Question: bundle.js (2.4 Mb) loading take 40 sec - 1.5 min:
This is my 'webpack.config.js' :
'''
const webpack = require('webpack');
const config = {
entry: {
"App":__dirname + '/js/App.jsx'
},
output: {
path: __dirname + '/dist',
filename: 'bundle.js',
},
resolve: {
extensions: ['.js', '.jsx', '.css']
},
module: {
rules: [
{
test: /\.jsx?/,
exclude: /node_modules/,
use: 'babel-loader',
loader: 'babel-loader?cashezdirectory'
},
// { test: /\.css$/, loader: 'style-loader!css-loader' }
]
},
externals: {
react: 'React',
jquery: 'jQuery'}
};
module.exports = config;
'''
Is the any way to make loading faster?
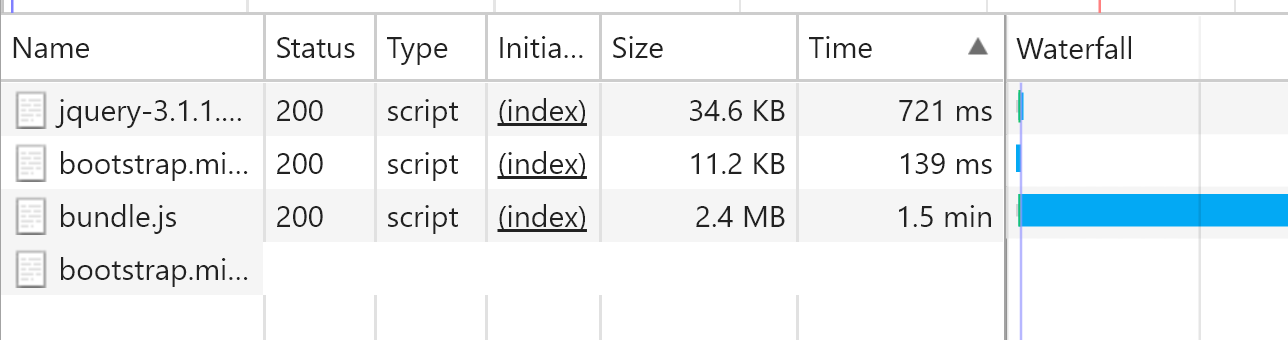
Answer: The configuration that you are using for webpack seems to be a development version. Try using a production configuration which usually provides extra optimisations like uglification and extract CSS plugin.
'''
plugins: [
new ExtractTextPlugin('styles.css'),
new webpack.optimize.UglifyJsPlugin({
sourceMap: true
})
],
'''
This should reduce the bundle size considerably(at least half).
You should also check your server configuration for further optimisations like gzipping which will reduce the download size by ~5 times.